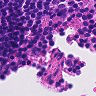
Metastatic tissue present: no